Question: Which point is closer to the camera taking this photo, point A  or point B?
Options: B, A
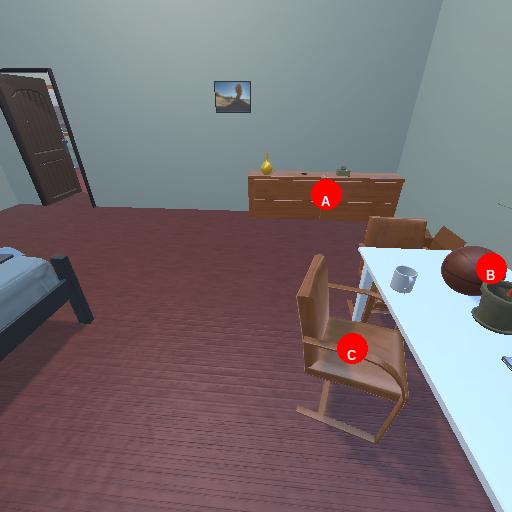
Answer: B